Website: apple
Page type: payment
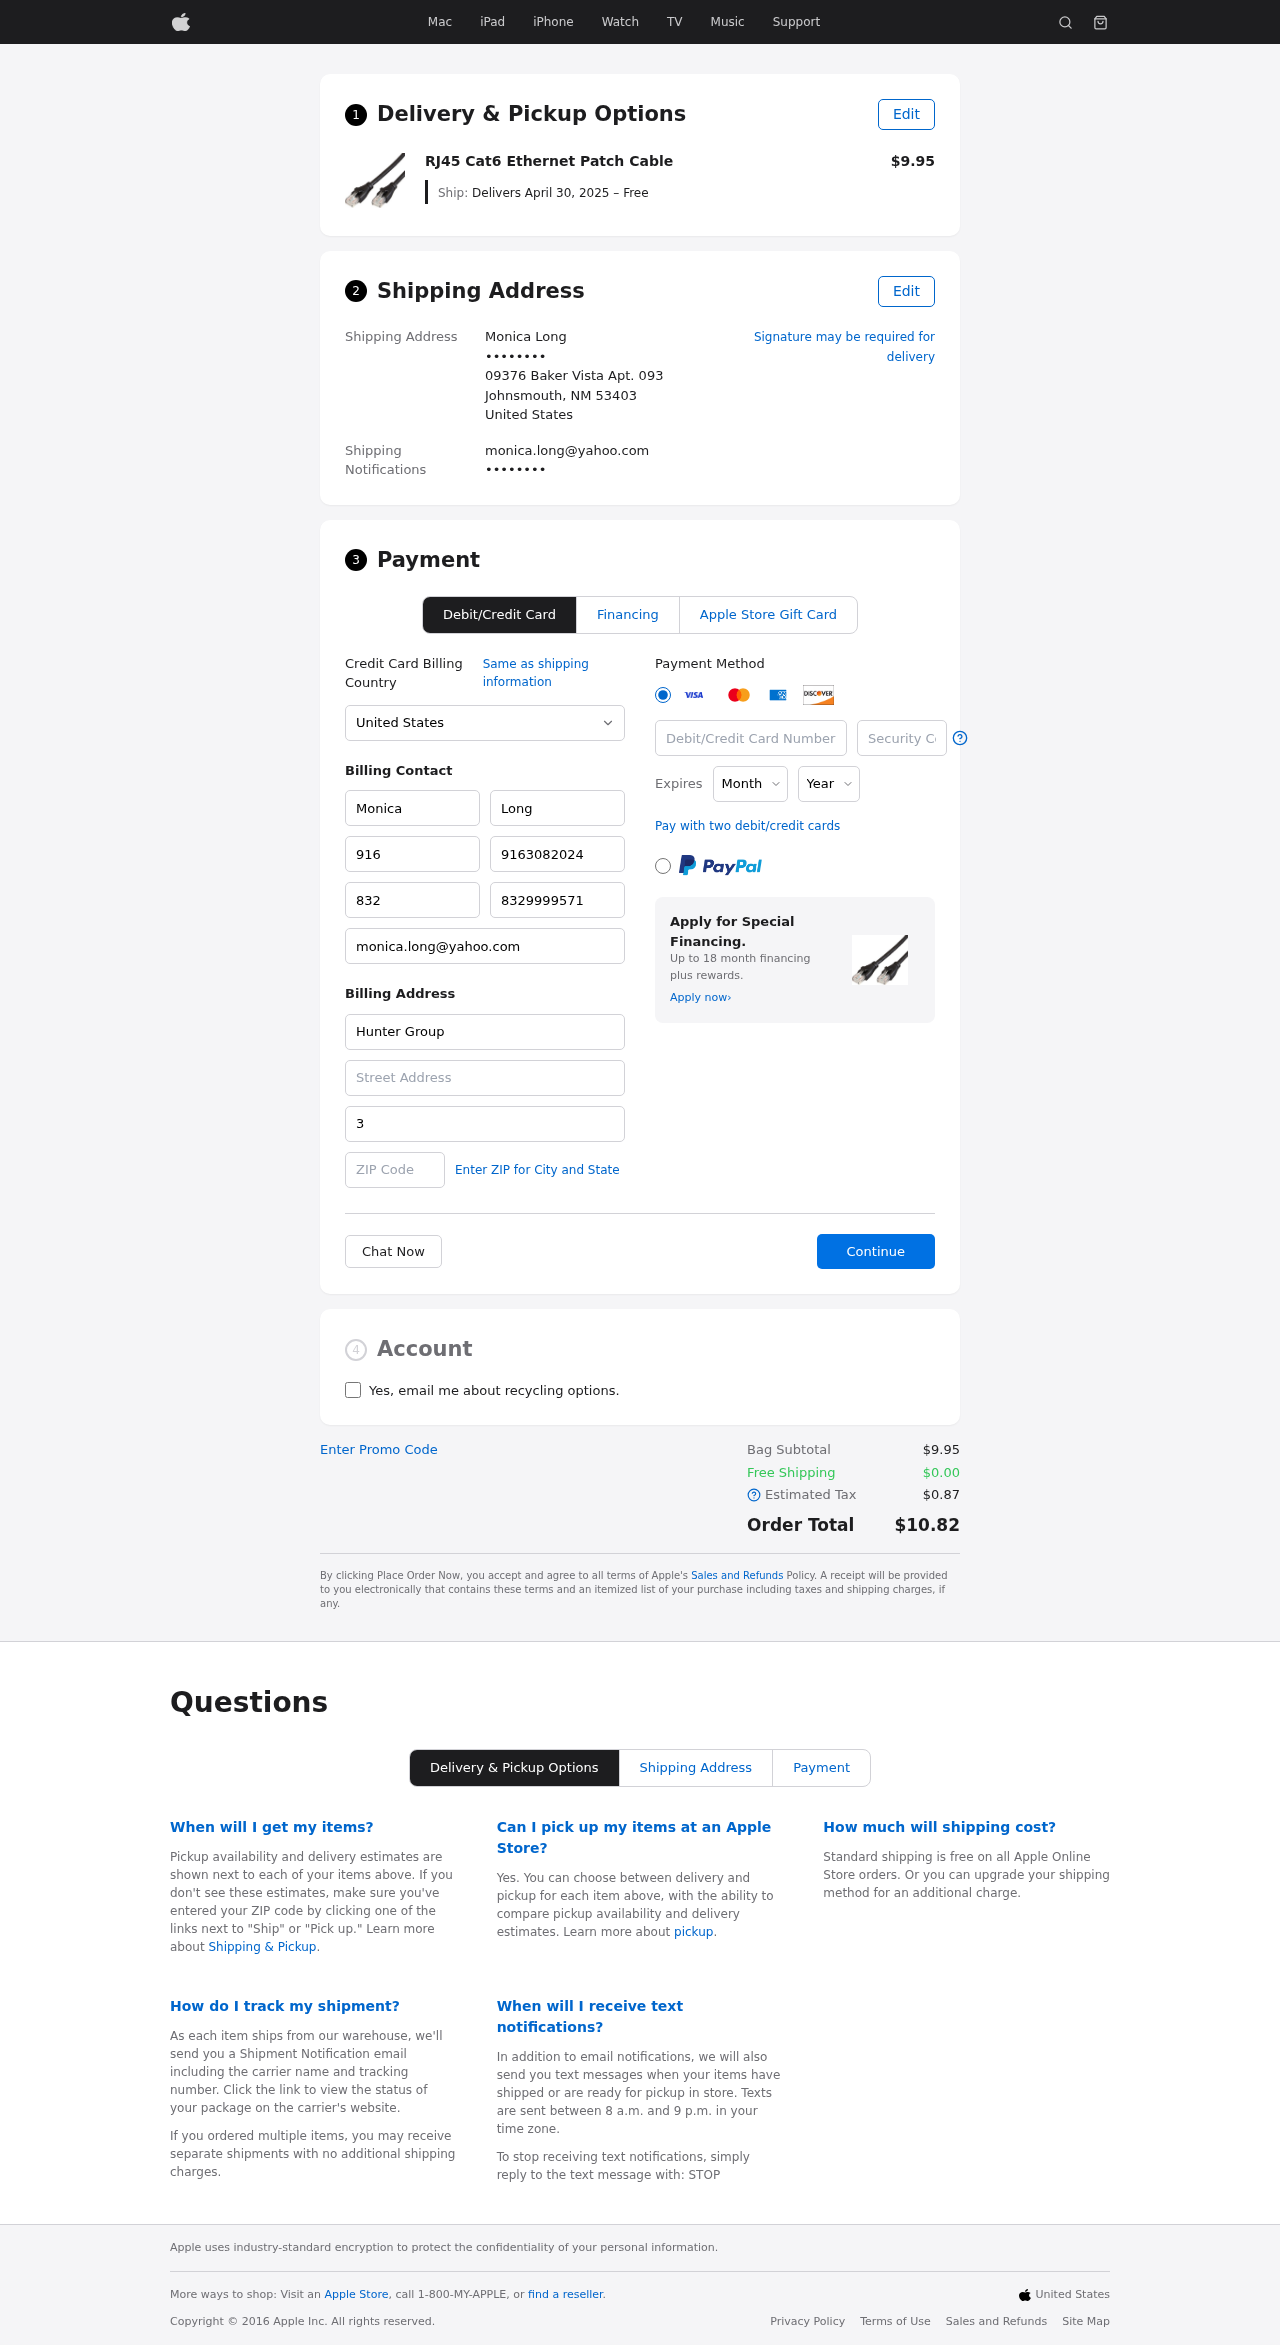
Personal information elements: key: PII_CARD_CVV
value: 411
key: PII_CARD_EXPIRY_MONTH
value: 03
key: PII_CARD_EXPIRY_YEAR
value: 29
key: PII_CARD_NUMBER
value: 6501 1332 4066 8483
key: PII_CITY_STATE_ZIP
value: Johnsmouth, NM 53403
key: PII_COMPANY
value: Hunter Group
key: PII_COUNTRY
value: United States
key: PII_EMAIL
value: monica.long@yahoo.com
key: PII_EMAIL2
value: monica.long@yahoo.com
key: PII_FIRSTNAME
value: Monica
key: PII_FULLNAME
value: Monica Long
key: PII_LASTNAME
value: Long
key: PII_PHONE3
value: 9163082024
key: PII_PHONE_ALT
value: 8329999571
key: PII_PHONE_ALT_AREA
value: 832
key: PII_PHONE_AREA
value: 916
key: PII_SECURITY_CODE
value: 363
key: PII_STREET
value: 09376 Baker Vista Apt. 093
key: PII_PHONE
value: ••••••••
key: PII_PHONE2
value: ••••••••
Product elements: key: PRODUCT1_NAME
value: RJ45 Cat6 Ethernet Patch Cable
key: PRODUCT1_PRICE
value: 9.95
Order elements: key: ORDER_DELIVERY_DATE
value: Delivers April 30, 2025 – Free
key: ORDER_SUBTOTAL
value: $9.95
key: ORDER_SHIPPING_COST
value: $0.00
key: ORDER_TAX
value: $0.87
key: ORDER_TOTAL
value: $10.82